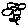
Label: flower